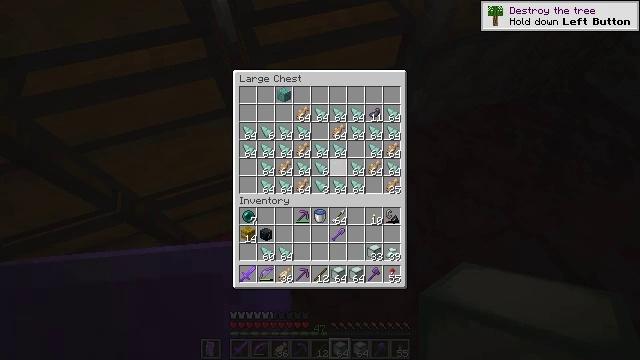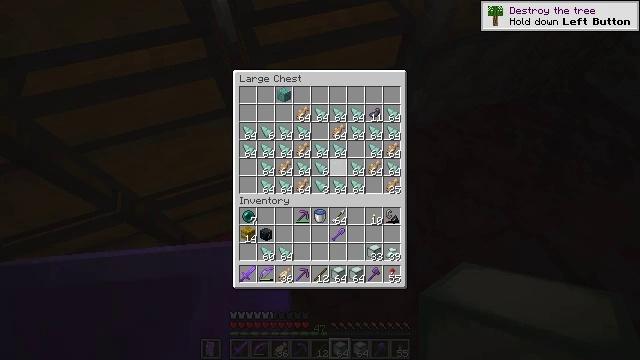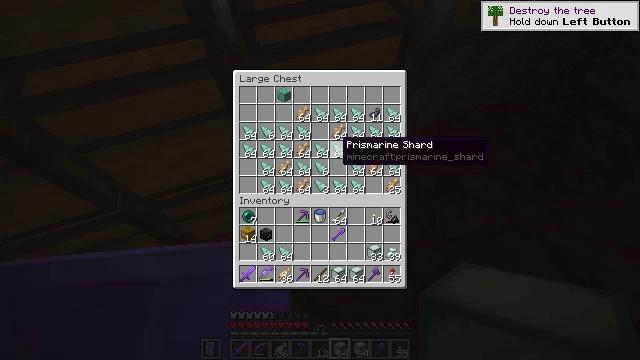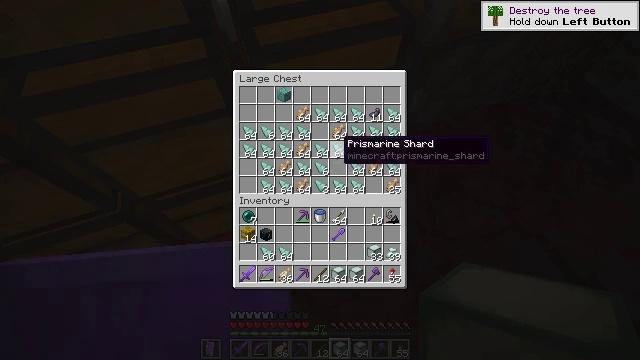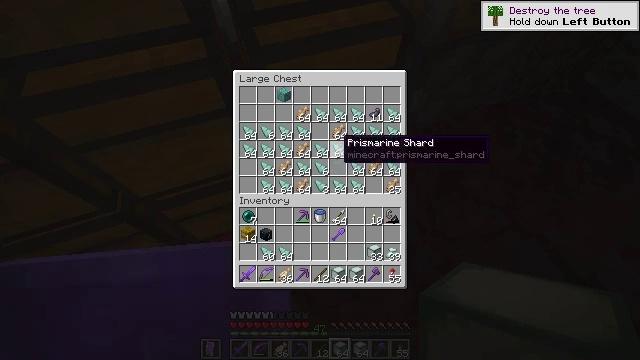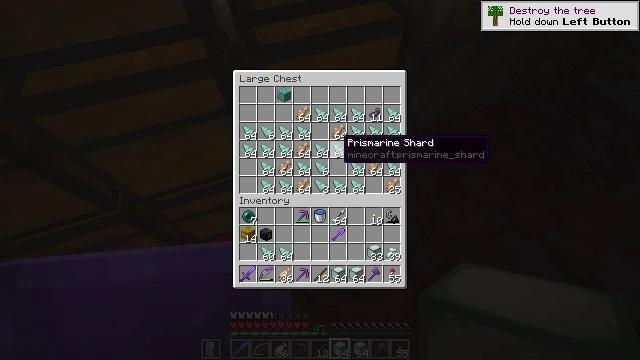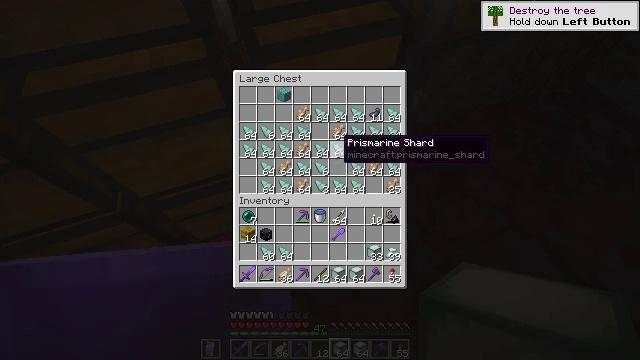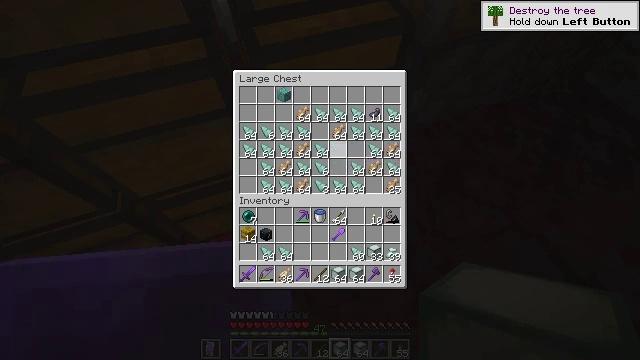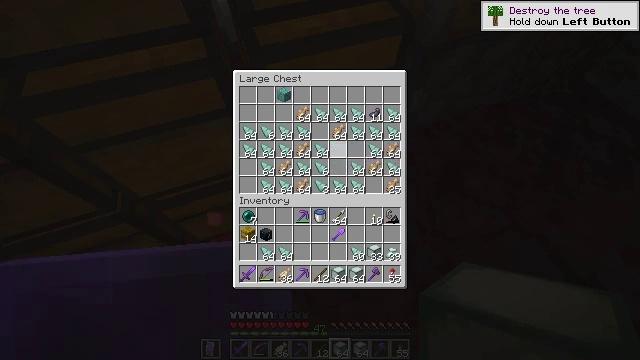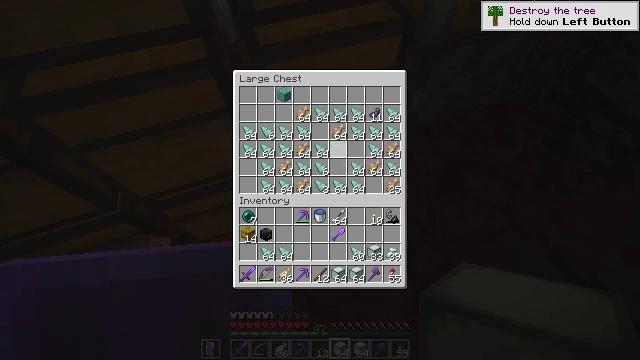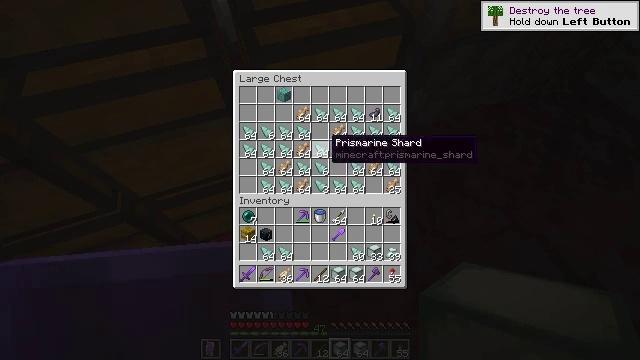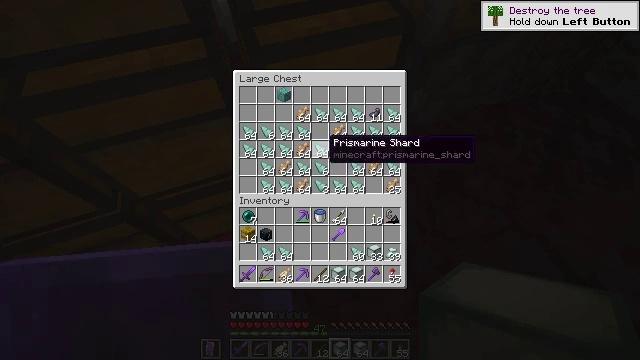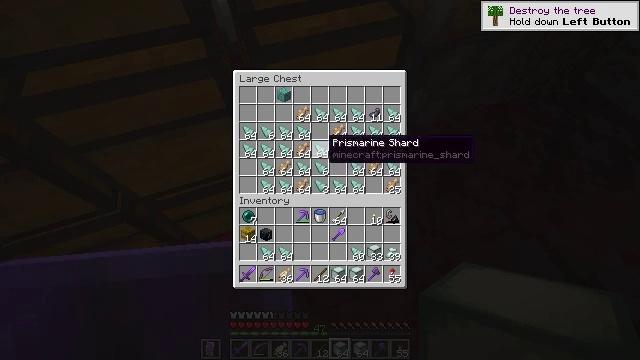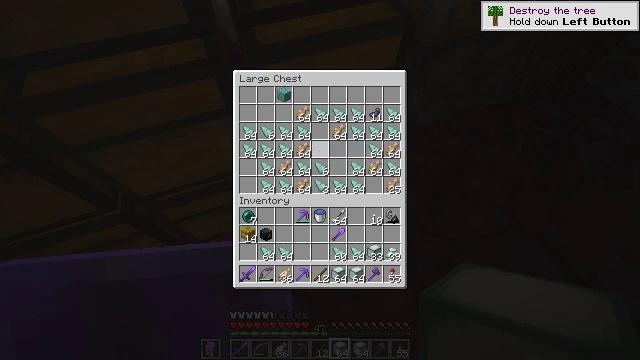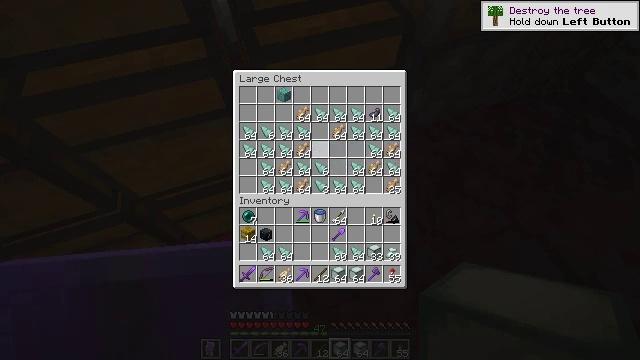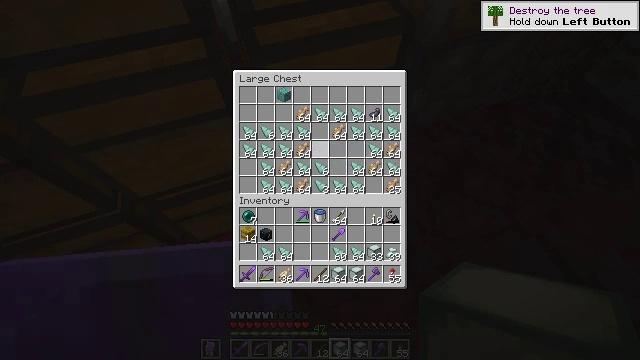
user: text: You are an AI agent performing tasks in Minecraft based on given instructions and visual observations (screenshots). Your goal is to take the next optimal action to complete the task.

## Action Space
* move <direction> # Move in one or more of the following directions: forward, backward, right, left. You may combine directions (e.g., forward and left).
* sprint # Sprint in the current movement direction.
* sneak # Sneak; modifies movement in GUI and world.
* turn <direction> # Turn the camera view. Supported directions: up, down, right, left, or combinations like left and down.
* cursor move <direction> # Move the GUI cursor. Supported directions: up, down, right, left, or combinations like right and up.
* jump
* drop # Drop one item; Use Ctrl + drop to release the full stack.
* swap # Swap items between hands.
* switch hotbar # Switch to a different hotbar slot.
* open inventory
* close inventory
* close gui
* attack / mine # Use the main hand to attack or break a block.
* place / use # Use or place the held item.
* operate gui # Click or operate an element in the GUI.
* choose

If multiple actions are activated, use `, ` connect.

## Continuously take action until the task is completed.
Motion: motion action
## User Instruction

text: Use materials to craft a sea lantern.
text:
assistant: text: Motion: sneak
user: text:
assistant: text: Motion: sneak, turn up
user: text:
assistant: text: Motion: sneak
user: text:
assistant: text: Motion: sneak
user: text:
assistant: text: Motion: sneak
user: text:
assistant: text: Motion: sneak
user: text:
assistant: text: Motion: sneak, attack / mine
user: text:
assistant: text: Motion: sneak, attack / mine
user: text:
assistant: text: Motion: sneak, attack / mine
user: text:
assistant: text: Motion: sneak, turn left
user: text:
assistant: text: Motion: sneak
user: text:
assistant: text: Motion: sneak
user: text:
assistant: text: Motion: sneak, attack / mine
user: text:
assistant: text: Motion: sneak, attack / mine
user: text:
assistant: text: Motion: sneak, attack / mine
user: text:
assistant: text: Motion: sneak, turn left
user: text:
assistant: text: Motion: sneak, turn left
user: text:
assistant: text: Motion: sneak
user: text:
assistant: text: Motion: sneak, turn left
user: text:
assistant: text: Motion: sneak, turn left
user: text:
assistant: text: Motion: sneak
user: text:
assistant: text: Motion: sneak
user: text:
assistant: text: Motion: sneak
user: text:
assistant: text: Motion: sneak
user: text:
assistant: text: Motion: sneak
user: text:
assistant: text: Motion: sneak, attack / mine
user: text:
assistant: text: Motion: sneak, attack / mine
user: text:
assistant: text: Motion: sneak, attack / mine
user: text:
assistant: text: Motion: sneak, turn right
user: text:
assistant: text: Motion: sneak, turn right and up